Question: I am developing a dynamic Simulink model to describe the flow of a product.

After using the product (the use box), there is a flow called "waste".
And this flow will decrease linearly from 40% to 10% of the amount input to the use box from the year 2005 to 2030.
And the question is, how could I describe this linearly decrease? What I am analyzing is the flow from 2005 to 2035, but the decreasing only happens from 2005 to 2030, and after that remains a constant 10%.
Should I use the box Rate Limiter Dynamic? But in this box, how can I define the year range?
In the figure, there is a simple model of this question.
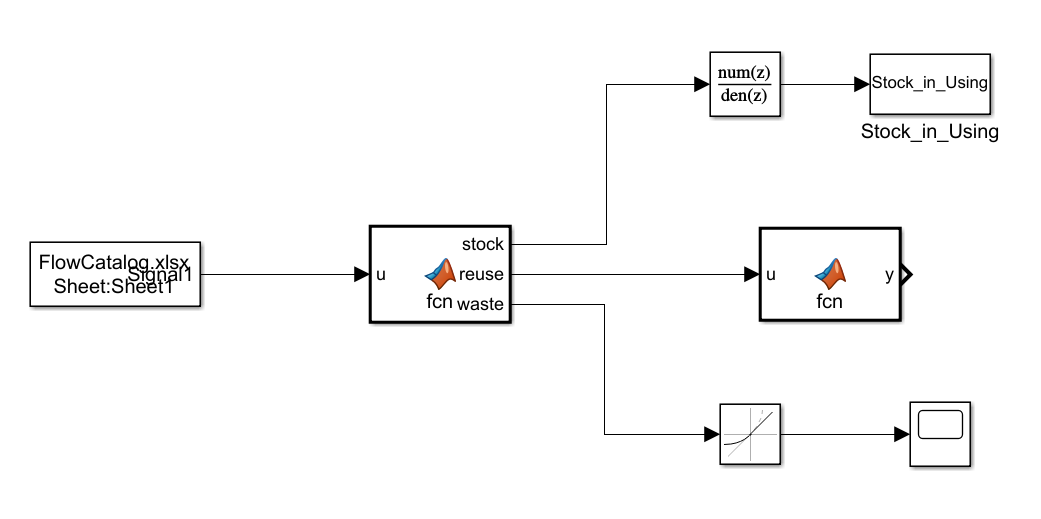
Answer: You can use a Matlab Function block, in combination with a 'clock':
<URL>
'''
function flow_out = fcn(t, flow_in)
if t >= 2005 && t < 2030
flow_out = (0.4 - (0.3/25)*(t-2005))*flow_in;
elseif t >= 2030
flow_out = 0.10*flow_in;
else
flow_out = 0.40;
end
end
'''
<URL>